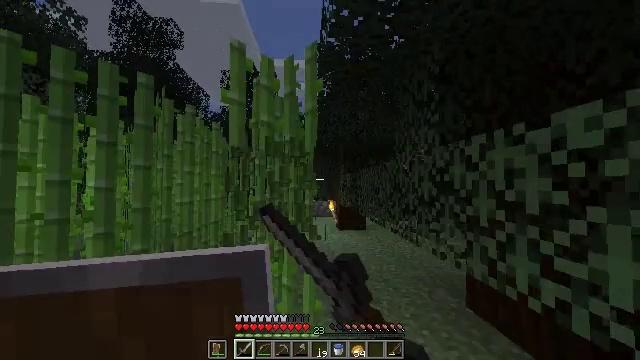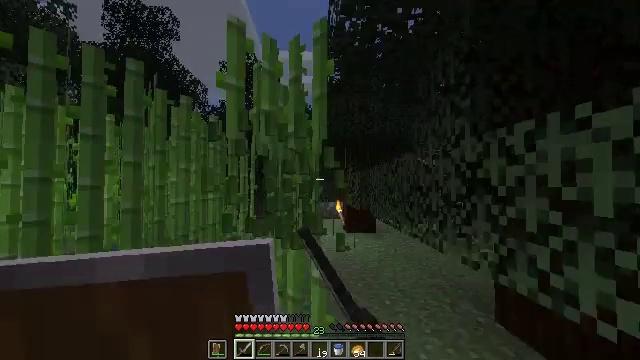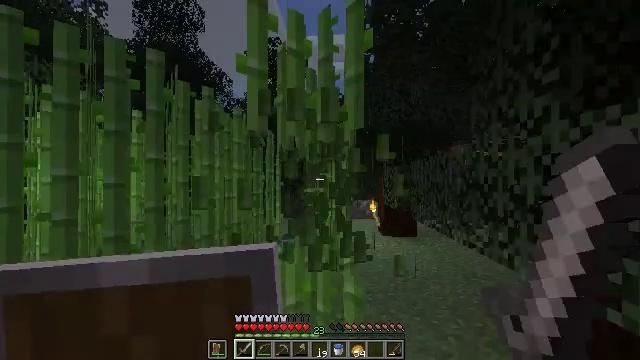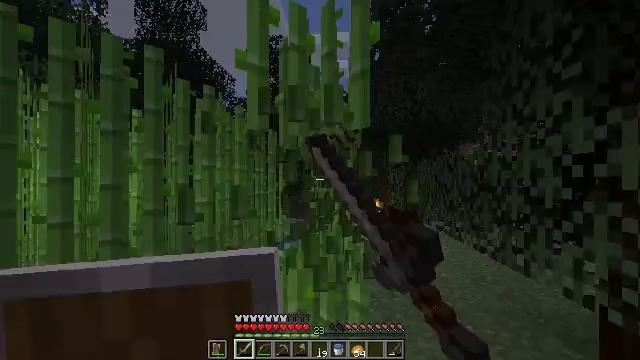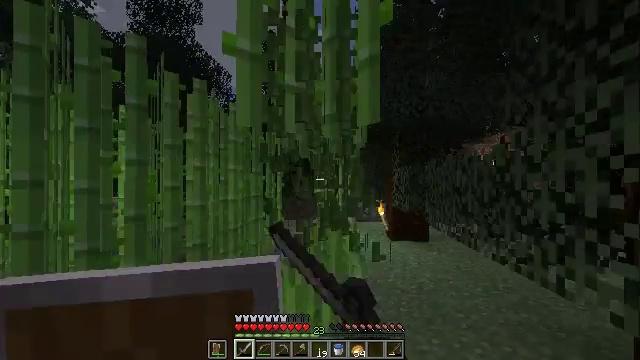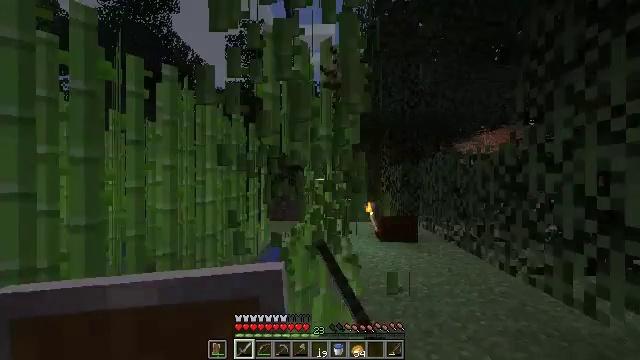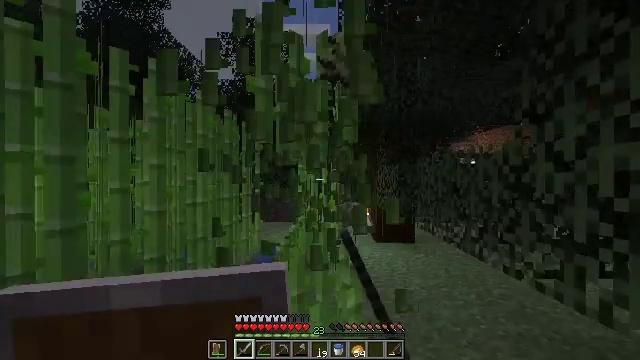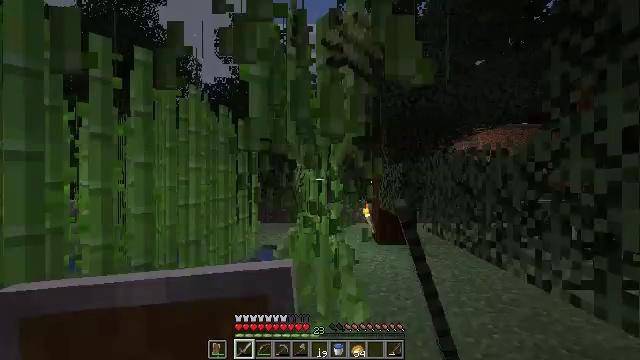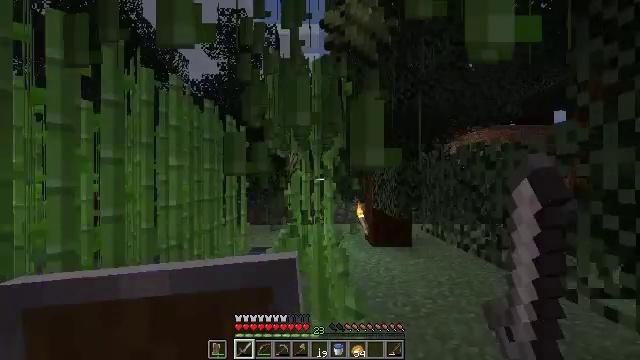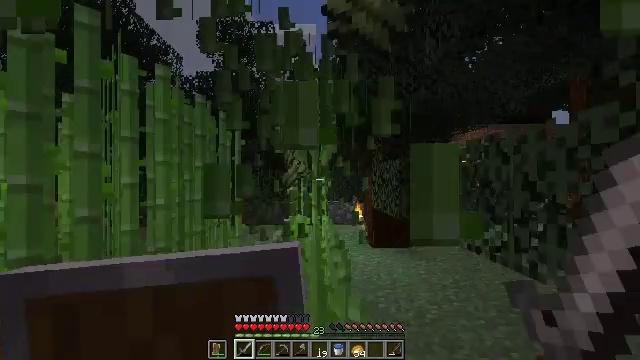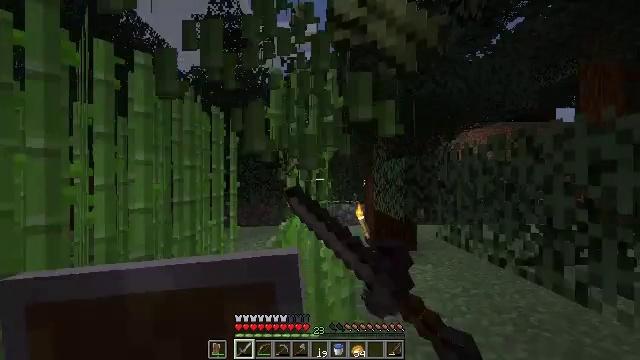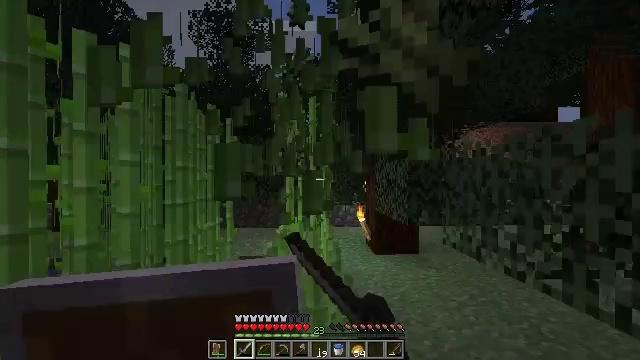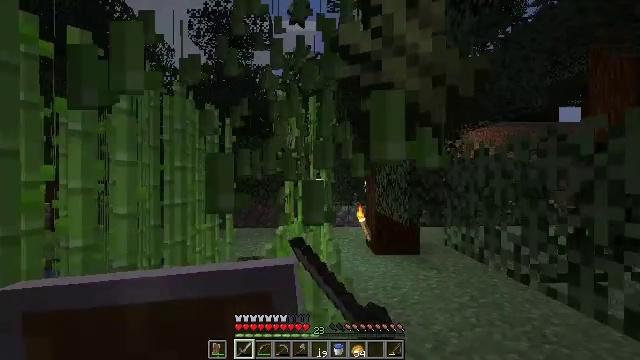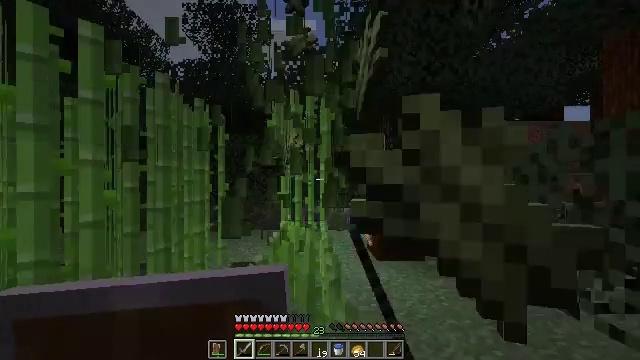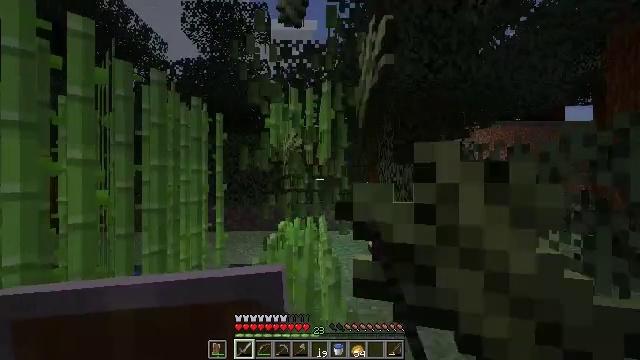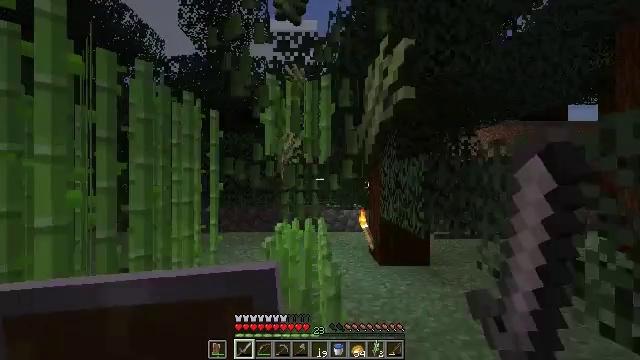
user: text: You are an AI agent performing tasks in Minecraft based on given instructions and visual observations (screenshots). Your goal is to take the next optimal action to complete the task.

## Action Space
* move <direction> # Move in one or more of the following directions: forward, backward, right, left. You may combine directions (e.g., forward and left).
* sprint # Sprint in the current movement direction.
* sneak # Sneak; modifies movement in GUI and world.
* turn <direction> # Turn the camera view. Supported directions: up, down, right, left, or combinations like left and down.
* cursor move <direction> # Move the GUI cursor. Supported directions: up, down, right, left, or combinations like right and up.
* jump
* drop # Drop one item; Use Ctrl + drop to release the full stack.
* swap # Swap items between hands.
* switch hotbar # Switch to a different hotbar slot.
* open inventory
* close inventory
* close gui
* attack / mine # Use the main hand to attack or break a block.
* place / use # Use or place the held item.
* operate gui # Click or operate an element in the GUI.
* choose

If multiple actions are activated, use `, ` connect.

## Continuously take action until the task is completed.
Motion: motion action
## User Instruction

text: Mine the sugar cane near rivers.
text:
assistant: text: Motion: turn left, attack / mine
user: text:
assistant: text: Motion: move forward, turn left, attack / mine
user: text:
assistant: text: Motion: move forward, attack / mine
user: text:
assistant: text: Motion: move forward, attack / mine
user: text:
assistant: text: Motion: move forward, turn right, attack / mine
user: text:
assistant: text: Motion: move forward, turn right, attack / mine
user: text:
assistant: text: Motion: move forward, attack / mine
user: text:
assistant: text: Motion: move forward, turn right, attack / mine
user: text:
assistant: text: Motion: move forward, attack / mine
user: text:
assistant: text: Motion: move forward, attack / mine
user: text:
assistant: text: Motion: move forward, attack / mine
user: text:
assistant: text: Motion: move forward, attack / mine
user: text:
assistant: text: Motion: move forward, attack / mine
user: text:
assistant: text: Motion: move forward, attack / mine
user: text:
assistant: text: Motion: move forward, attack / mine
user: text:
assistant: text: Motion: move forward, attack / mine
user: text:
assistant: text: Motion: move forward, attack / mine
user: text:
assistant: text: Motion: move forward, attack / mine
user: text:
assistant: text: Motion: move forward, attack / mine
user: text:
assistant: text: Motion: move forward, attack / mine
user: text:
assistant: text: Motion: move forward
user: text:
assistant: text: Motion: move forward
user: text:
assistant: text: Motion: move forward, turn left and down
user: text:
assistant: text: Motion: move forward, turn left
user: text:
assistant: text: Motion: move forward
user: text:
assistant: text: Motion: move forward
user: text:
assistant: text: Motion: move forward
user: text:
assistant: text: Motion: move forward, turn right
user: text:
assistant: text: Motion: move forward
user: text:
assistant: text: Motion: move forward, turn left